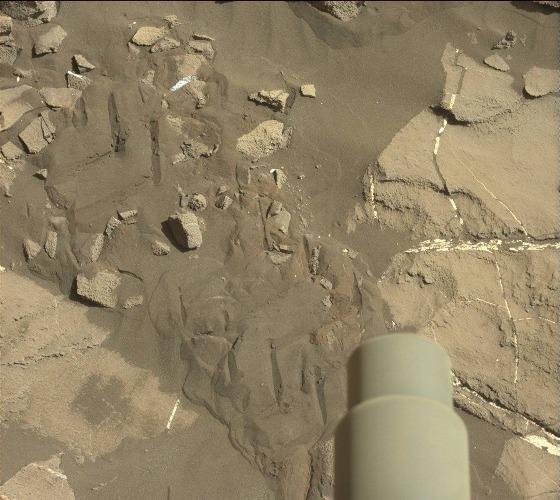
Terrain classes present: Bedrock, Gravel / Sand / Soil, Rock, Shadow, Sky / Distant Mountains, Track